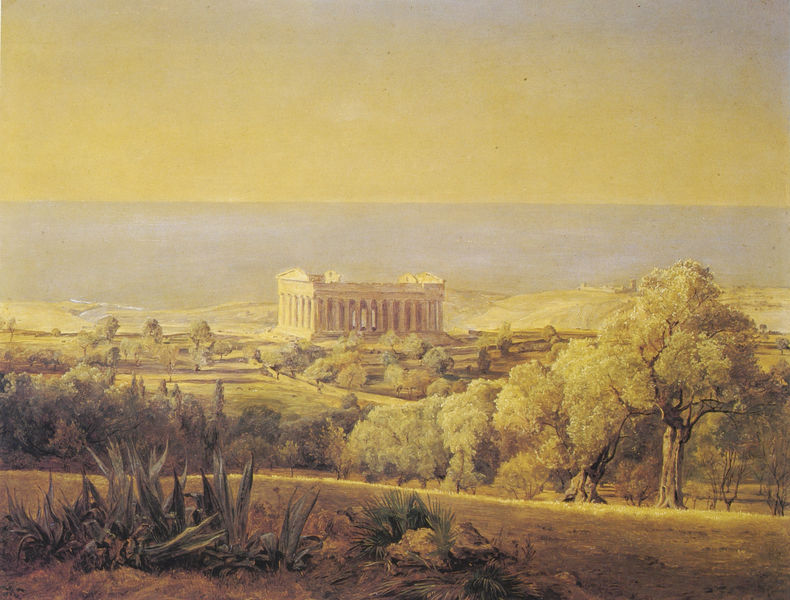
Titel: Tempel der Concordia bei Girgenti
Künstler: Ferdinand Georg Waldmüller
Standort: Vaduz
Institution: Sammlungen des Regierenden Fürsten von Liechtenstein
Schlagwörter: baum, blau, blätter, himmel, meer, schatten, wasser, weiß, aquarell, bäume, gelb, grün, landschaft, ocker, sand, ufer, äste, abend, braun, grau, hell, hintergrund, licht, schwarz, strasse, säule, säulen, zeichnung, dach, gebäude, gras, weg, wiese, beige, stein, steine, ast, baumstamm, einsamkeit, erde, feld, felder, ferne, gräser, horizont, hügel, morgen, sonnenaufgang, stamm, weide, weite, büsche, einsam, pfad, sonne, wege, wiesen, land, gold, blatt, pflanze, pflanzen, tal, wald, garten, aussicht, küste, sommer, strand, italien, süden, mittag, trocken, hitze, sonnenlicht, giebel, sonnenuntergang, herbst, stämme, leuchten, ozean, äcker, ruine, antike, linear, wälder, agaven, sonnig, wärme, hügelig, ionisch, antik, griechisch, rinde, romanik, griechenland, landwirtschaft, agave, aloe, kakteen, kaktus, tempel, dorisch, mediterran, klassik, römisch, athen, mittelmeer, toskana, akropolis, parthenon, algaven, alue, alue vera, ebenen, griechenand, morgensonne, mpel, sizilien, sonneuntergang, säulengang, südlich, agrigent, olivenbäume, altertum, olivenhain, dipteros, griechischer tempel, südliche landschaft, tal der temoel, tal der tempel, valle dei templi